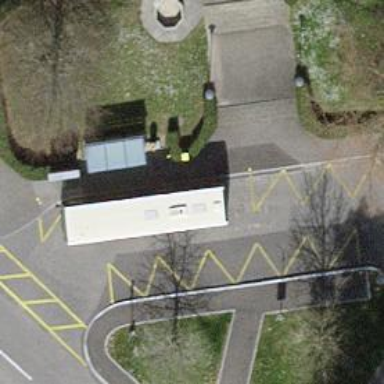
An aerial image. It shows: Bus stop with designated stop position for public transport.